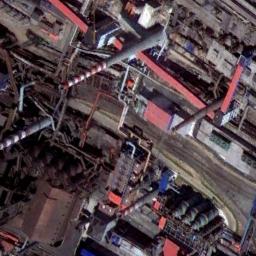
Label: thermal_power_station